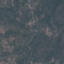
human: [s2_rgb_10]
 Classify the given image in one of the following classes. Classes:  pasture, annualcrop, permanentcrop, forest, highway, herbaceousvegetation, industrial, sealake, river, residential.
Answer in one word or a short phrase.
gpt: HerbaceousVegetation